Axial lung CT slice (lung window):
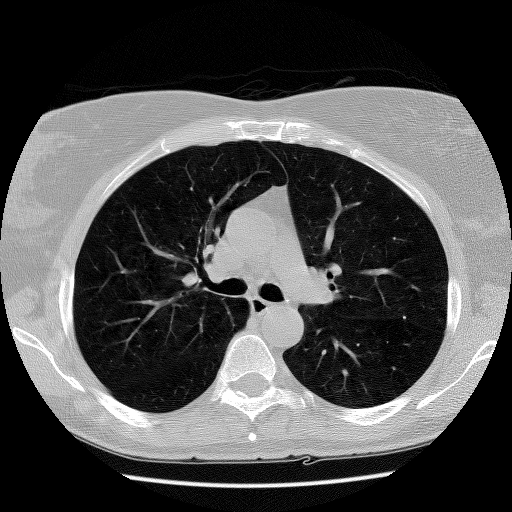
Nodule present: no